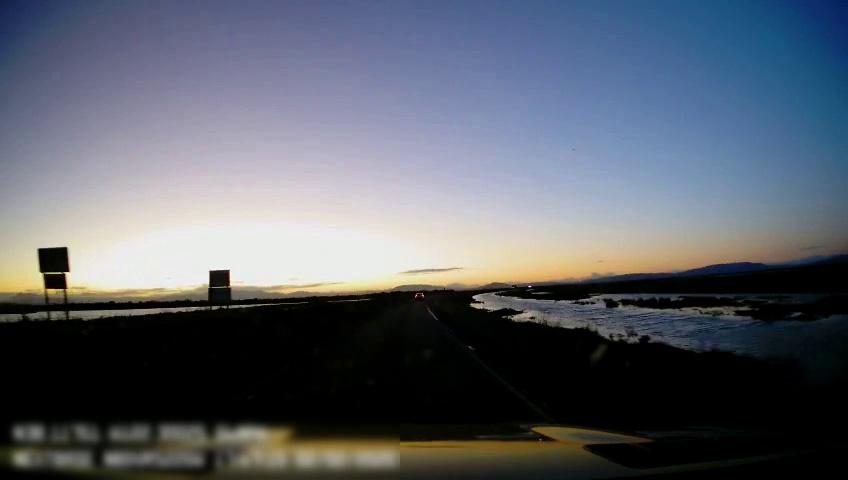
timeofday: Dusk/Dawn/Twilight
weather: Sunny
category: Drivable Space
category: Vehicles | Car
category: Lanes | Current Lane
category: Lanes | Current Lane